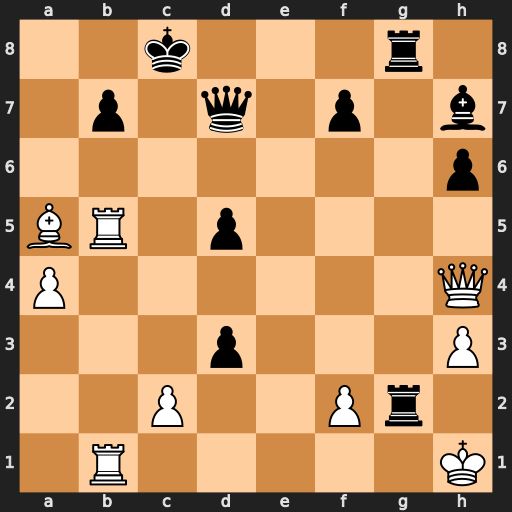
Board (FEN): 2k3r1/1p1q1p1b/7p/BR1p4/P6Q/3p3P/2P2Pr1/1R5K
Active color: w
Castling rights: -
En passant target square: -
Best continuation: Rc5+ Kb8 Bc7+ Qxc7 Rxc7 Rg1+ Rxg1